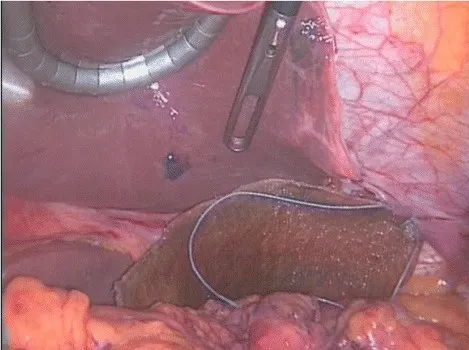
Laparoscopic image during correction of defect with synthetic mesh.
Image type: medical_photograph (other_medical_photograph)